Question: I have below table with Boolean column 'has_object' which indicate each row has associated digital object or not.
'''
+------------+--------------+------+-----+---------+-------+
| Field | Type | Null | Key | Default | Extra |
+------------+--------------+------+-----+---------+-------+
| pid | varchar(255) | NO | PRI | | |
| title | text | YES | | NULL | |
| owner_uid | int(11) | YES | | NULL | |
| has_object | int(11) | YES | | NULL | |
+------------+--------------+------+-----+---------+-------+
'''
I have tried this query to obtain statistical information about each 'owner_uid'. but in my table it returns wrong result:
'''
SELECT
a.owner_uid,
count(b.pid) as count1,
count(c.pid) as count2
FROM
islandora_report a
JOIN islandora_report b ON b.owner_uid = a.owner_uid AND b.has_object = 0
JOIN islandora_report c ON c.owner_uid = a.owner_uid AND c.has_object = 1
GROUP BY a.owner_uid;
'''
The result:

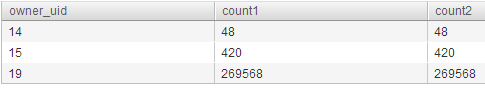
Answer: Since the 'BOOLEAN' is merely a '0' or '1', you can actually do one pair of 'SUM()' without any joins to add up the column.
'''
SELECT
owner_uid,
/* SUM() adds up all the 1 values */
SUM(has_object) AS count_true,
/* Invert the boolean with a case statement to get the inverse */
SUM(CASE WHEN has_object = 1 THEN 0 ELSE 1 END) AS count_false
FROM islandora_report
GROUP BY owner_uid
'''
There are other ways to invert the boolean than the method above. It's just the first that came to mind. You could also subtract the true sum from the total count, for example:
'''
SUM(has_object) AS count_true,
COUNT(*) - SUM(has_object) AS count_false
'''